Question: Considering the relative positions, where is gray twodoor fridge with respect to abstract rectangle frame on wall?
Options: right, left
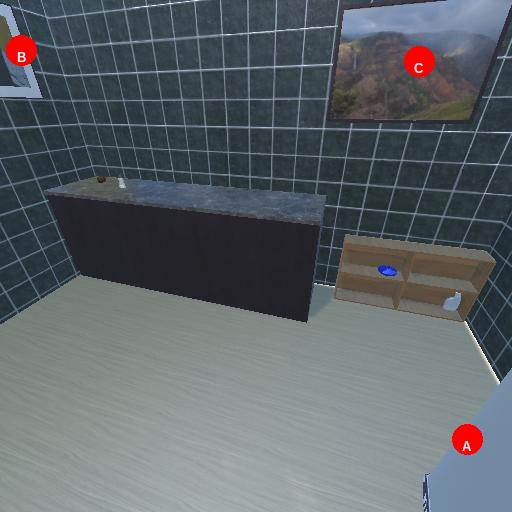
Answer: right